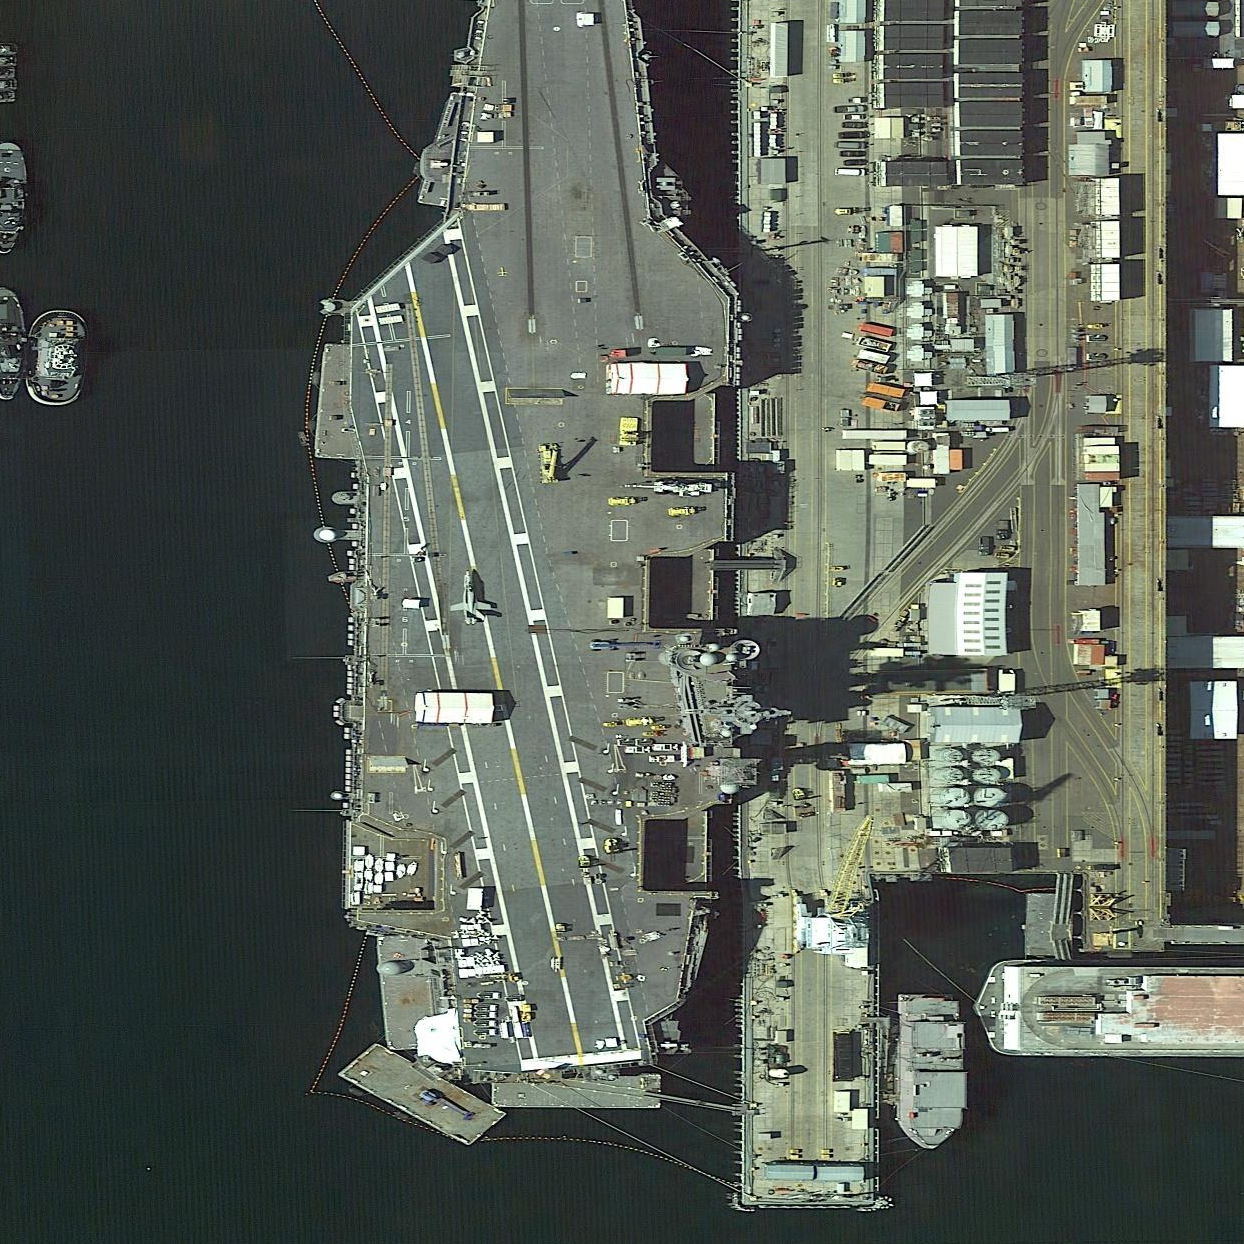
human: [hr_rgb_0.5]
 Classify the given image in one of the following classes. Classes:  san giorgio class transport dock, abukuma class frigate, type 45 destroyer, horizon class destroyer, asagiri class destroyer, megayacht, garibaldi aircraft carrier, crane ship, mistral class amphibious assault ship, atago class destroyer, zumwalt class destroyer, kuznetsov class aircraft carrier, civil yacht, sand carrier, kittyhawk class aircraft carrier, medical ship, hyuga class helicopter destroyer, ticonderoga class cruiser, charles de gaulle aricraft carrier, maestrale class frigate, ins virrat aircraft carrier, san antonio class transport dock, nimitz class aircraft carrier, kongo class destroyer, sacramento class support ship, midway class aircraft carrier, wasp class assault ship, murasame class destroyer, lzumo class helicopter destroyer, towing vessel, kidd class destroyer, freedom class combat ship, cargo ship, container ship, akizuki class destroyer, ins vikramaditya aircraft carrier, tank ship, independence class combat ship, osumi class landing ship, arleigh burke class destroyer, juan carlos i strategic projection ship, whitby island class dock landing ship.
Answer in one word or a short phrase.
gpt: Nimitz class aircraft carrier